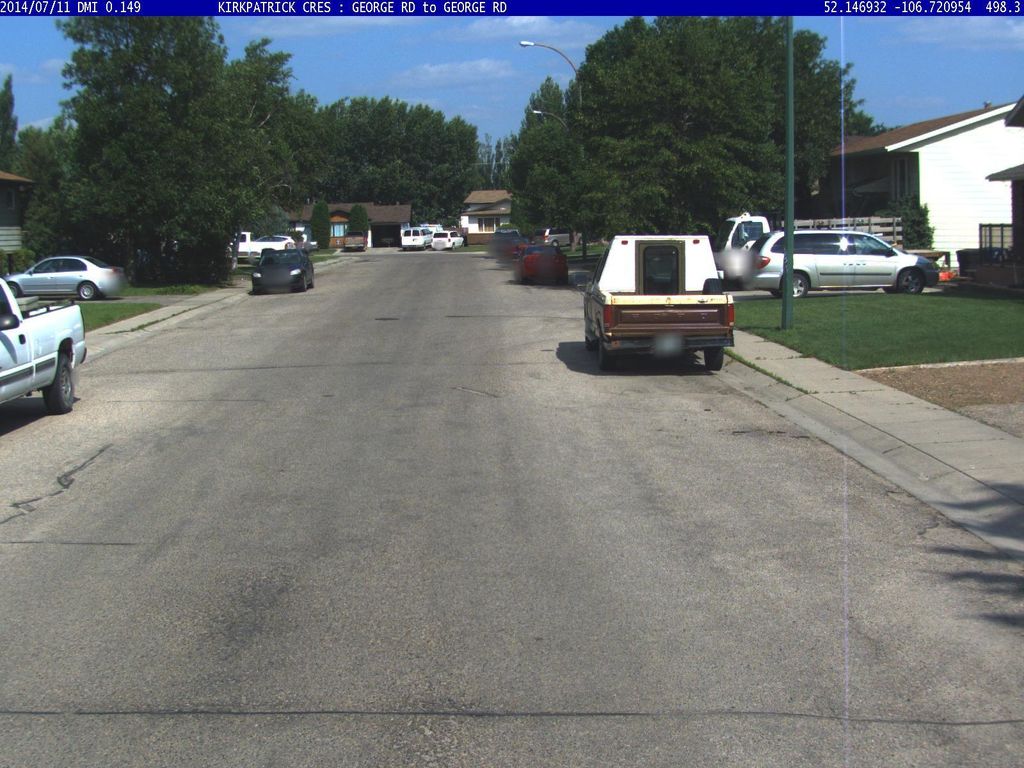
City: saskatoon